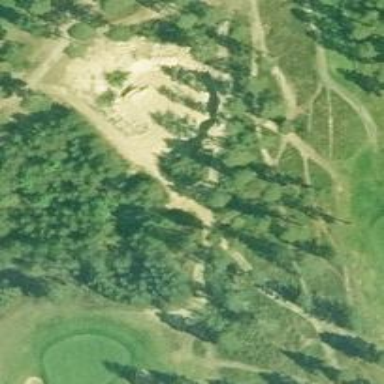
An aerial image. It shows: Footway that resembles golf path.